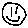
Label: smiley face